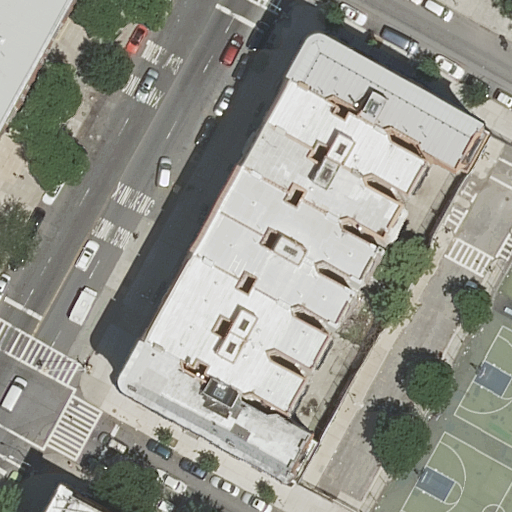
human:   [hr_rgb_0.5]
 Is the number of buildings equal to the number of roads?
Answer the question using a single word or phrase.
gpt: no

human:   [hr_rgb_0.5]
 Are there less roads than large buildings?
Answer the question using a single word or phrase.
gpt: no

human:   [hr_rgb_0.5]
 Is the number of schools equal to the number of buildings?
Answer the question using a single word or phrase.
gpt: no

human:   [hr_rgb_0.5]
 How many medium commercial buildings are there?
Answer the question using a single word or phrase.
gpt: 0

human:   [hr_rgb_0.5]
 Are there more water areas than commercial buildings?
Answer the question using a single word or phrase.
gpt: no

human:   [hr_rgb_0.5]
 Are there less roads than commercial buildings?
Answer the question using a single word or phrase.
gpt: no

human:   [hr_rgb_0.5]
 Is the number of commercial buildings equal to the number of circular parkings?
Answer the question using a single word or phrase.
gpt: yes

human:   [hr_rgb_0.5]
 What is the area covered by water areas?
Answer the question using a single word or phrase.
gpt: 0m2

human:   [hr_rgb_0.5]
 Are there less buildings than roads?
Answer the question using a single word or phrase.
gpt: no

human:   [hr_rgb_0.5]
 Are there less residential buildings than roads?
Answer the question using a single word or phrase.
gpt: no

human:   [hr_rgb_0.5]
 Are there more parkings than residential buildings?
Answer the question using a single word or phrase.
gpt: no

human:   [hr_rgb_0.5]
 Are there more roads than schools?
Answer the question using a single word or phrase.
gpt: yes

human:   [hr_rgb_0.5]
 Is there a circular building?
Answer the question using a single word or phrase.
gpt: no

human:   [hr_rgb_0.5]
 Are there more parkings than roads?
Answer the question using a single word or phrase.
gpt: no

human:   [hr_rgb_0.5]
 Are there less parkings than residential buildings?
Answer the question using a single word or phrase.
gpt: yes

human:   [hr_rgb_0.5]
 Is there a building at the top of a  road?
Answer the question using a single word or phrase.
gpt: yes

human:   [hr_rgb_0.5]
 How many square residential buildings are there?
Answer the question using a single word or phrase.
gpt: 0

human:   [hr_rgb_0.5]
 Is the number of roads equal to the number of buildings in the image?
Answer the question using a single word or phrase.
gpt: no

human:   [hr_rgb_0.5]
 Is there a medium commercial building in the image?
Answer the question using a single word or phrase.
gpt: no

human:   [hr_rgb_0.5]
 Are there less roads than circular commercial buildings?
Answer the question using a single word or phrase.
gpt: no

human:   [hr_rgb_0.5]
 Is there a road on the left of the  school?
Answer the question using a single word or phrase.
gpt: yes

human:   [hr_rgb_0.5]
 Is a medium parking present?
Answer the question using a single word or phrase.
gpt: no

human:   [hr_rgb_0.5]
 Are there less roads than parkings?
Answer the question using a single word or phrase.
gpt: no

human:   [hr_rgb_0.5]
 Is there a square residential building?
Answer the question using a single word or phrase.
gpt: no

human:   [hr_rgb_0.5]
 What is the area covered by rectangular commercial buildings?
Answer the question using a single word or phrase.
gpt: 0m2

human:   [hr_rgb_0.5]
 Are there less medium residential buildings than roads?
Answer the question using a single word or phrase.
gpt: no

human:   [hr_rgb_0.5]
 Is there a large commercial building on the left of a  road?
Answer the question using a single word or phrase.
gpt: no

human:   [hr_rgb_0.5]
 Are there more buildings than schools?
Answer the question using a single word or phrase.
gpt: yes

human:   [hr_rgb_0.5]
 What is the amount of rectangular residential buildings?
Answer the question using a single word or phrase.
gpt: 2

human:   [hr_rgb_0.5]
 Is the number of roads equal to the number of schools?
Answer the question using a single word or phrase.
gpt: no

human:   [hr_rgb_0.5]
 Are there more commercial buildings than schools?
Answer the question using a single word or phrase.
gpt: no

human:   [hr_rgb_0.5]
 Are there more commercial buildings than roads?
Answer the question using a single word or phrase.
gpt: no

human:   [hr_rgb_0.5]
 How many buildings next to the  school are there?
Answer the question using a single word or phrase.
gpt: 10

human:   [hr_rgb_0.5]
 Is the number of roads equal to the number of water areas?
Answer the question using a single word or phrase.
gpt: no

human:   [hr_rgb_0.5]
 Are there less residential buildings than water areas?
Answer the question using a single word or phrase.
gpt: no

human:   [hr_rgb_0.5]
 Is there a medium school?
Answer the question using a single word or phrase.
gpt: yes